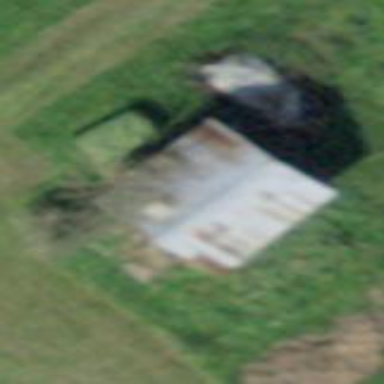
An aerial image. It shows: Rural barn.